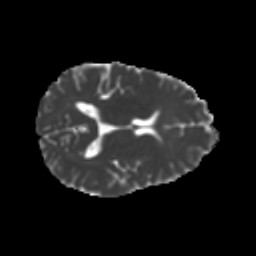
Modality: MD
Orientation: axial
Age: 43
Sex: female
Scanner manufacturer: ge
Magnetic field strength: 3 T
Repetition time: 7.8 s
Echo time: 0.0608 s